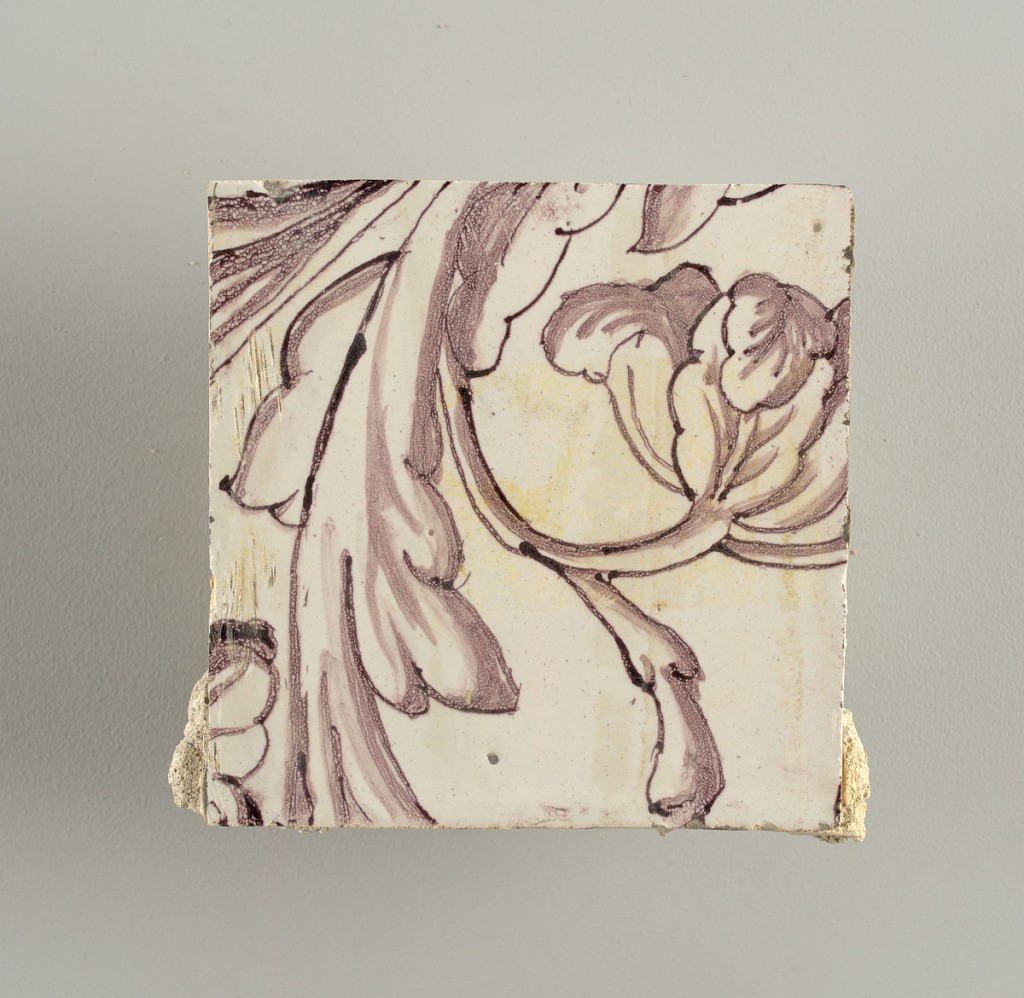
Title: Tile wall facing
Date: ca. 1725
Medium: Tin-glazed earthenware, underglaze
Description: Horizontal rectangle.  Thirty tiles wide and twenty-three tiles high with opening for fireplace eleven tiles wide and ten high.  Foliage arabesques disposed about three vertical axes from which are emphazised by urns at center and right, and at left by the figure of a standing woman carrying an infant on her arm and accompanied by two children.